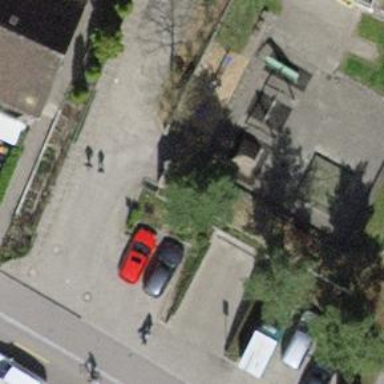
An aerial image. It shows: Parking entrance.